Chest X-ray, PA view. Patient: 54 years old, sex F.
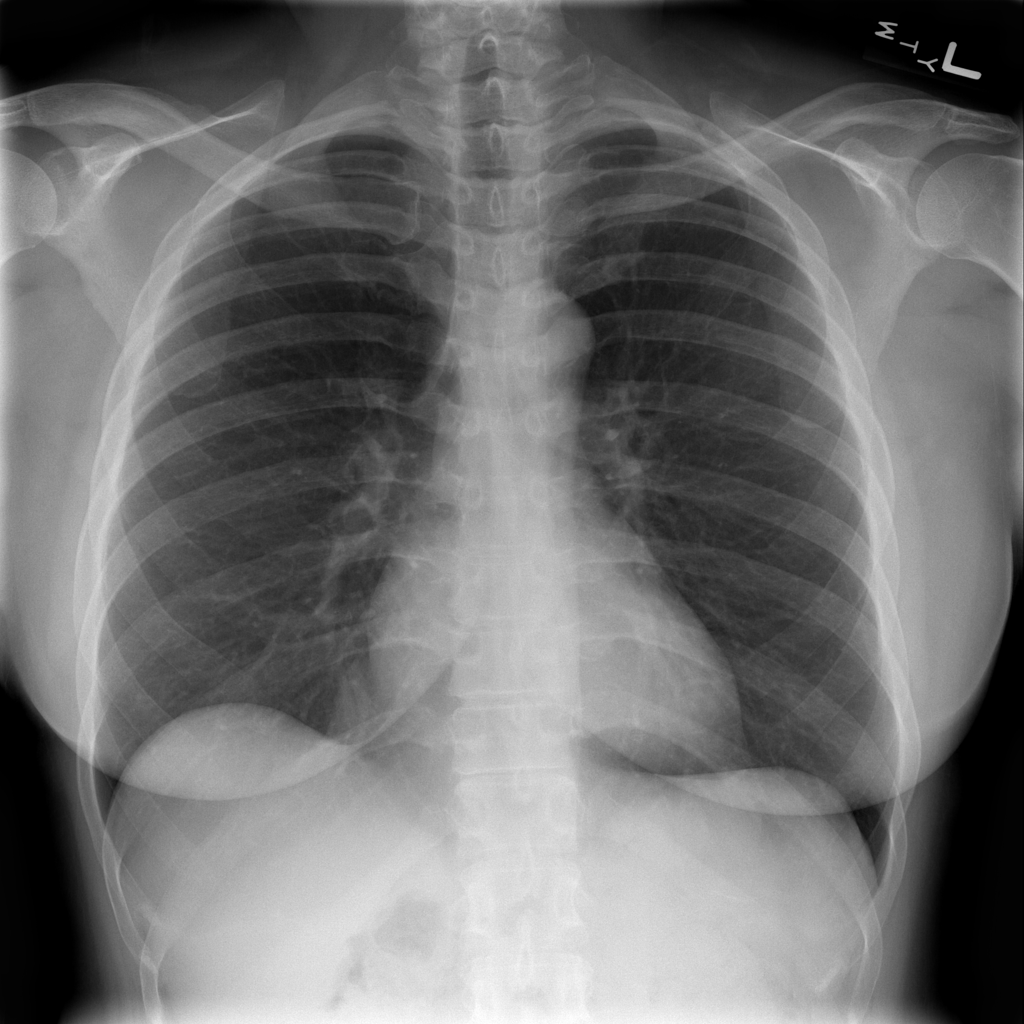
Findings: No Finding